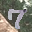
Label: 7